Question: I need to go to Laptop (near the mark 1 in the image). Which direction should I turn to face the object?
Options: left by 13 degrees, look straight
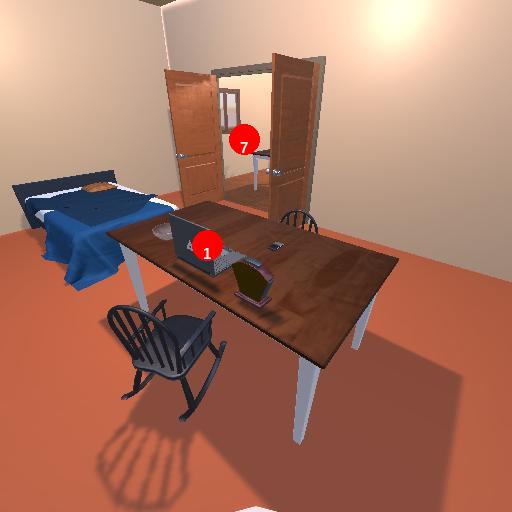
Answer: left by 13 degrees